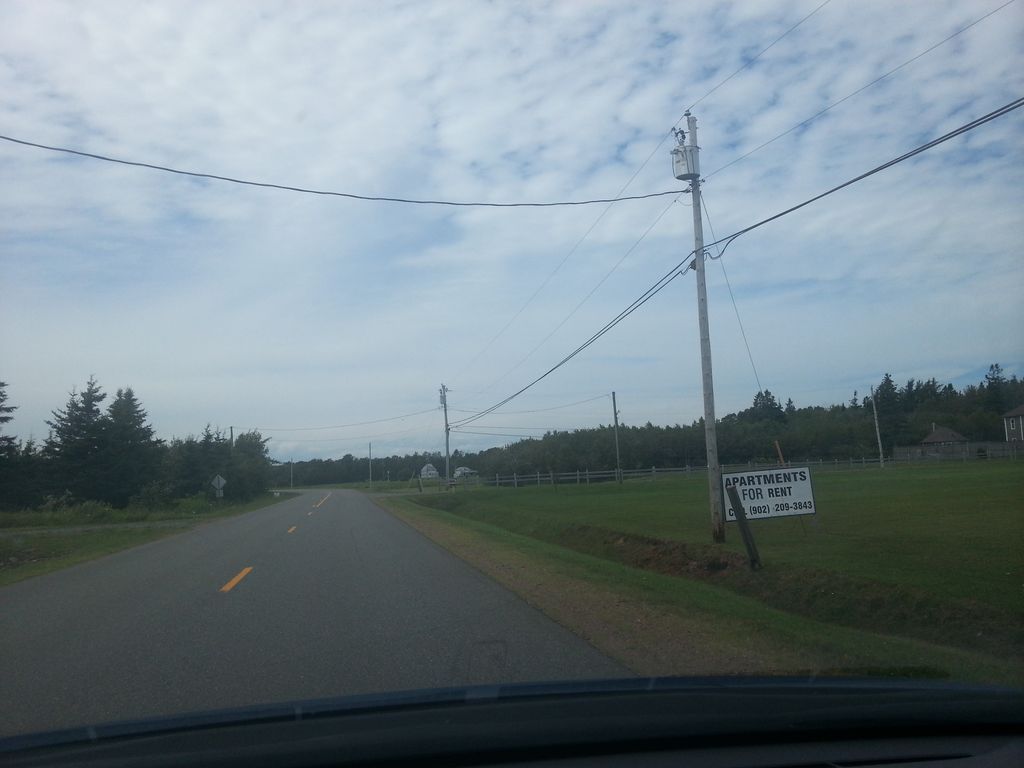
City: charlottetown